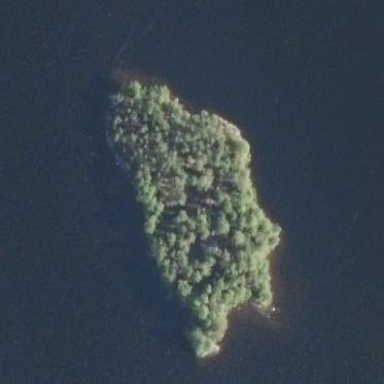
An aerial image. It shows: Islet.